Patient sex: F
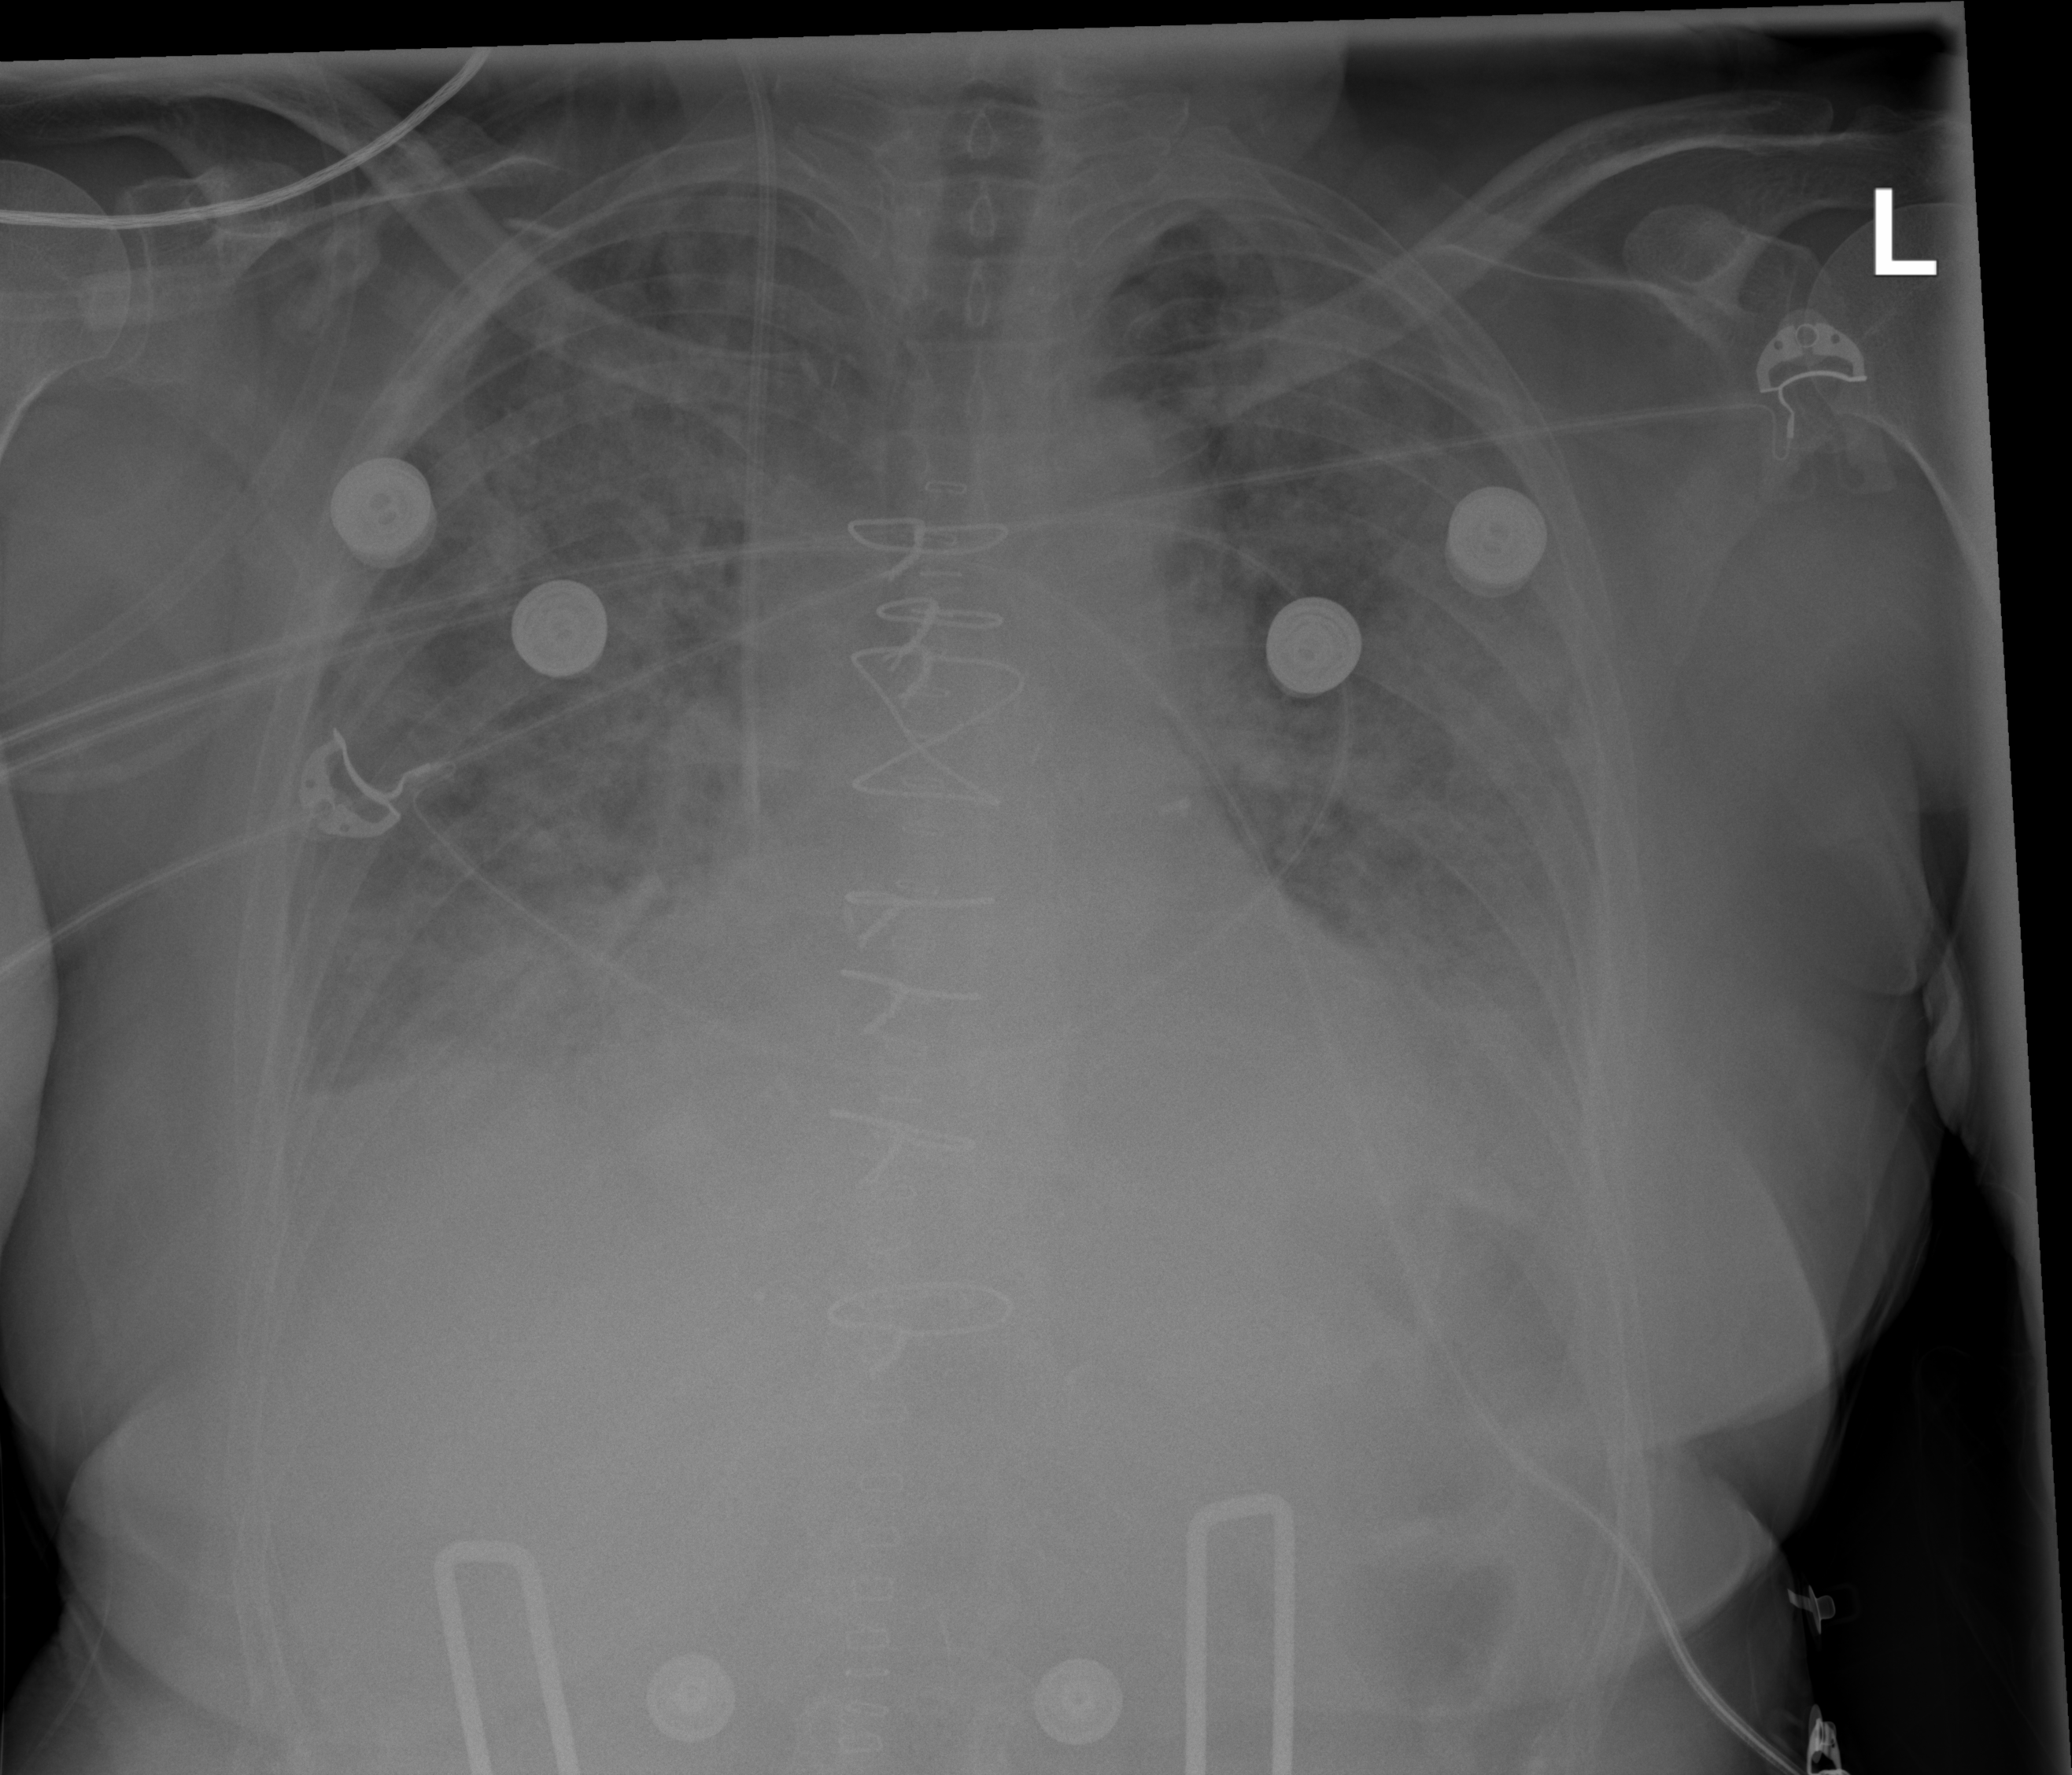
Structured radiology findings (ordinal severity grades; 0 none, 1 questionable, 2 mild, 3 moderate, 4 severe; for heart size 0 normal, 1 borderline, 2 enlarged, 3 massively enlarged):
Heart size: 2
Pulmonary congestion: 3
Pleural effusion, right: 3
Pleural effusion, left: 3
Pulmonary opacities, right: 3
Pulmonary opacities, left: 3
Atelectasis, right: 3
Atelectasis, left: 3